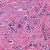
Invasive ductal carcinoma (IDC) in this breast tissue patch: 1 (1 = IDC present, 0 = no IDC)